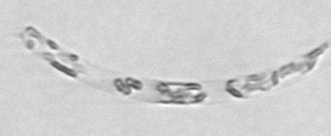
Label: Guinardia_striata